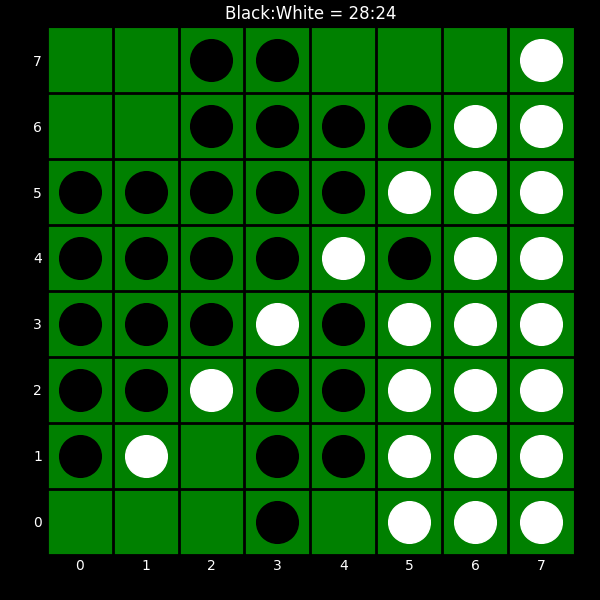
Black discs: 28
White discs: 24